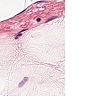
Metastatic tissue present: no